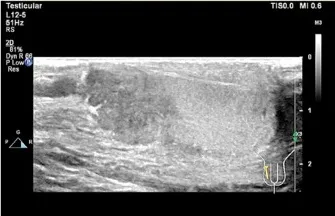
Ultrasound image of the testis. Ultrasound image of the right testis.
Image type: radiology (ultrasound)